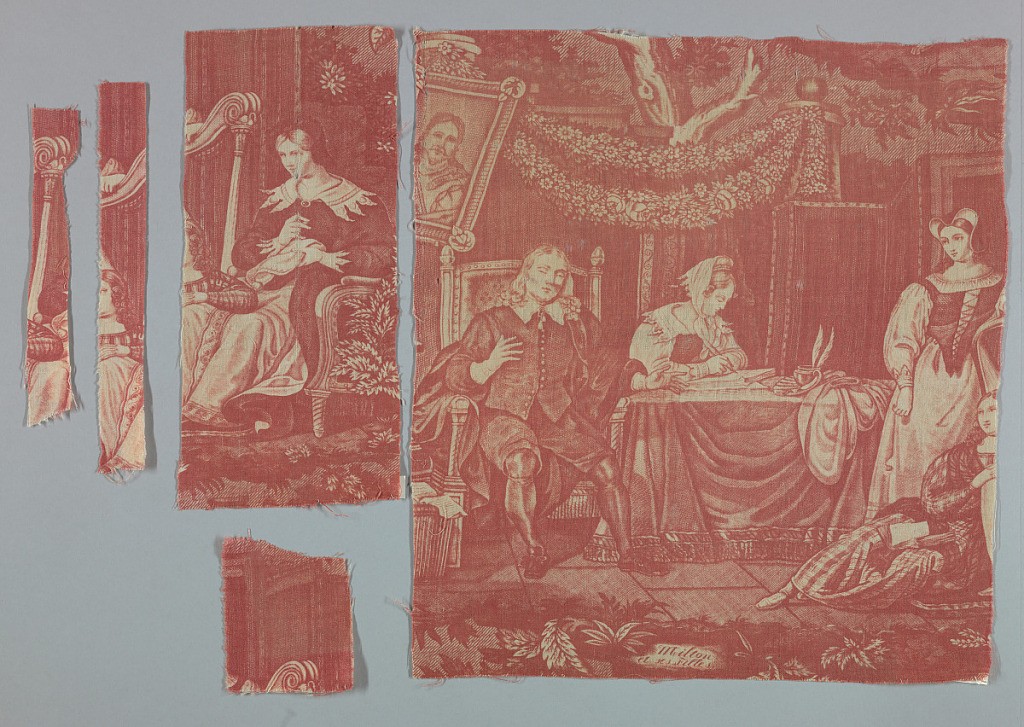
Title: Fragment
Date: mid-19th century
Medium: cotton Technique: printed in red on plain weave
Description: Fragment shows Milton dictating to his daughters. A caption at the bottom reads "Milton et ses Filles." In red on white.